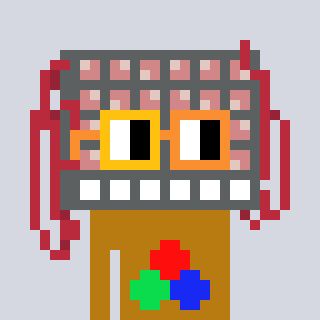
a pixel art character with square yellow and orange glasses, a turing-shaped head and a gold-colored body on a cool background